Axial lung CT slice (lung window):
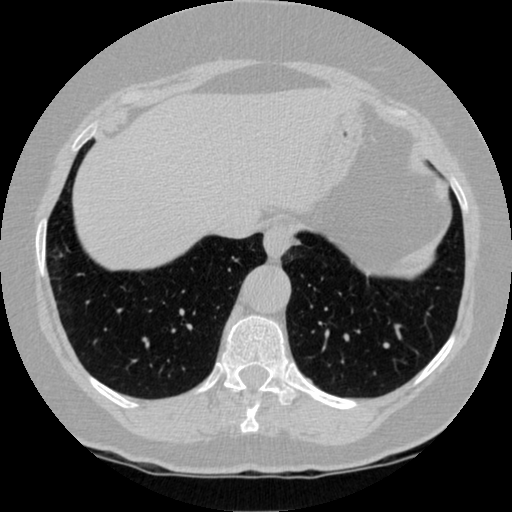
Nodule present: no